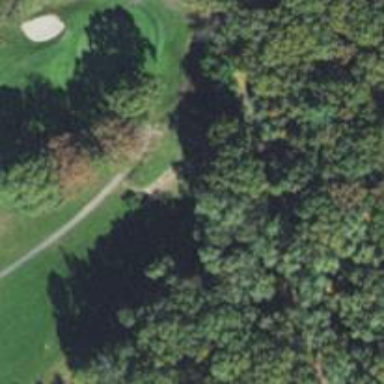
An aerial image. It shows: Footway that doubles as golf path.